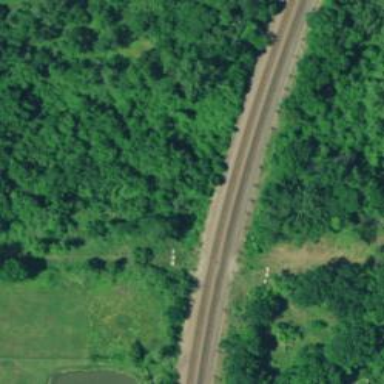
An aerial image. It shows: Railway track.